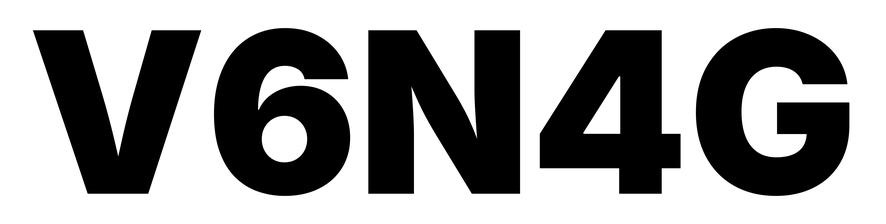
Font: Inter_Black